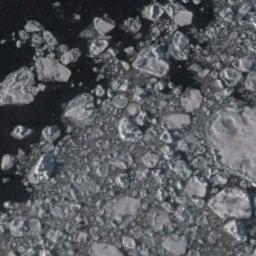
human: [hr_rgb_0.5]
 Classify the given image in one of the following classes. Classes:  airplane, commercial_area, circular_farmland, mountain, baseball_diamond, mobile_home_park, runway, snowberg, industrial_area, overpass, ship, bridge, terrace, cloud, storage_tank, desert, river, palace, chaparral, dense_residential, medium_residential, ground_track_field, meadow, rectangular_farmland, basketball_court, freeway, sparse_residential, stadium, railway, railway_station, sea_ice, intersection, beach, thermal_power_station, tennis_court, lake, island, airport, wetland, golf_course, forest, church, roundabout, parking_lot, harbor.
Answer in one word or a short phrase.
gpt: sea_ice